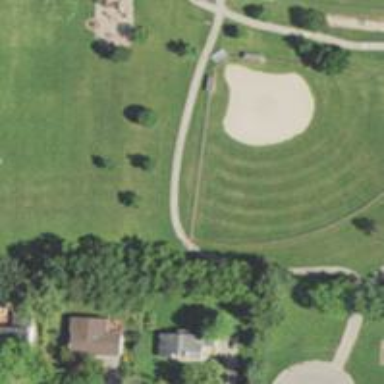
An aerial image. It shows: Softball pitch for leisure sports.